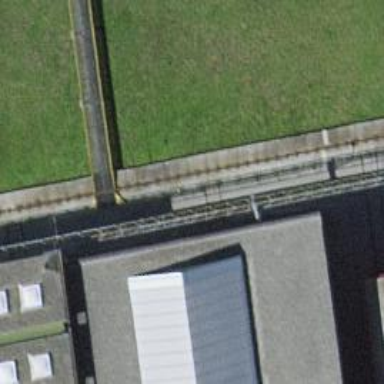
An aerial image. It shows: Narrow-gauge railway with one track passing through yard.